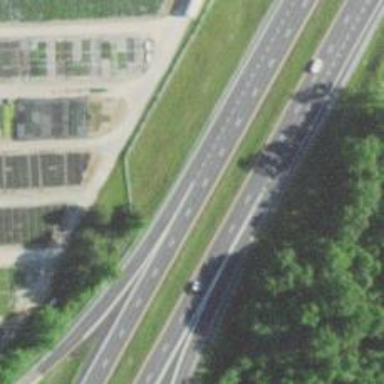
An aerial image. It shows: Motorway junction.